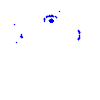
Particle: electron